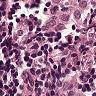
Metastatic tissue present: no